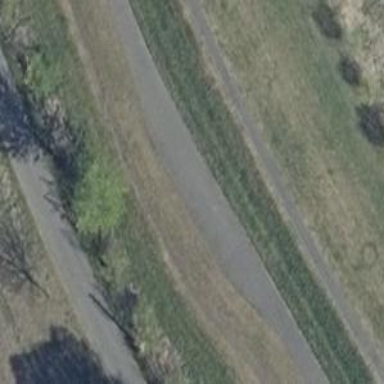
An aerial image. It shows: Passing place on the road.